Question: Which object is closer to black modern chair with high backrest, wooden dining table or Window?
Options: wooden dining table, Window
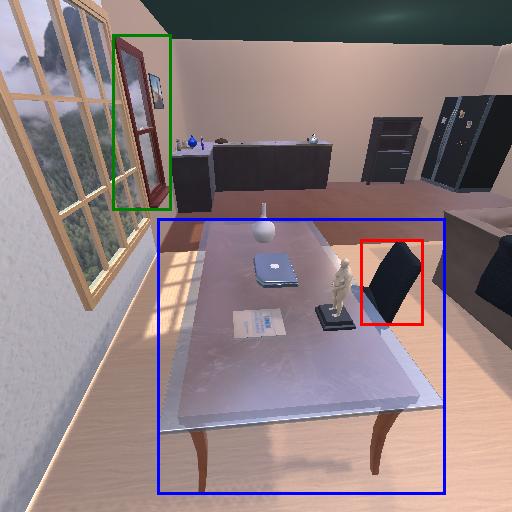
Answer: wooden dining table